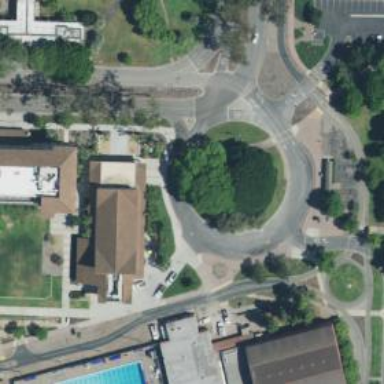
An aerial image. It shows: Roundabout on service road.